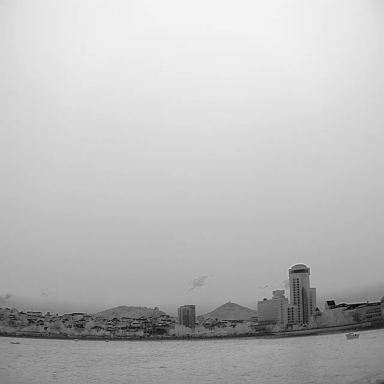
There is a bulk_carrier in the infrared image.